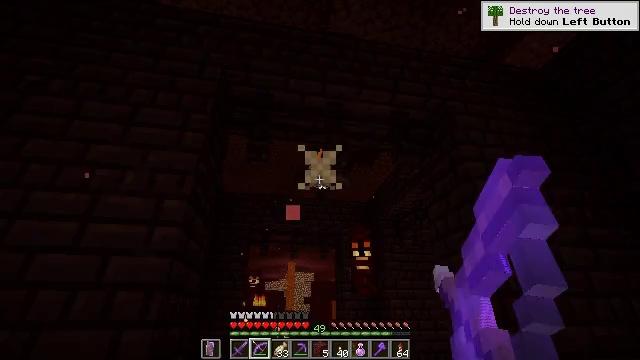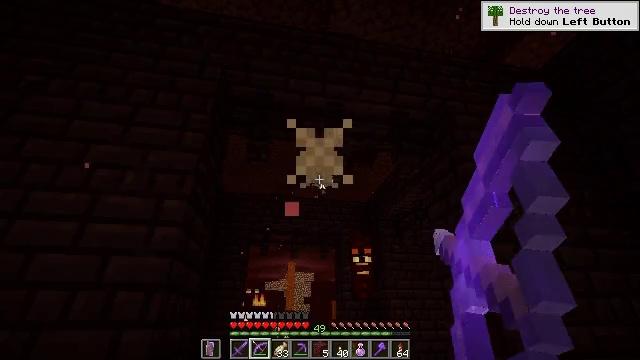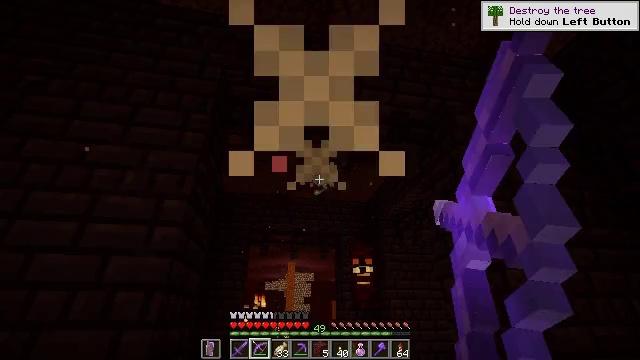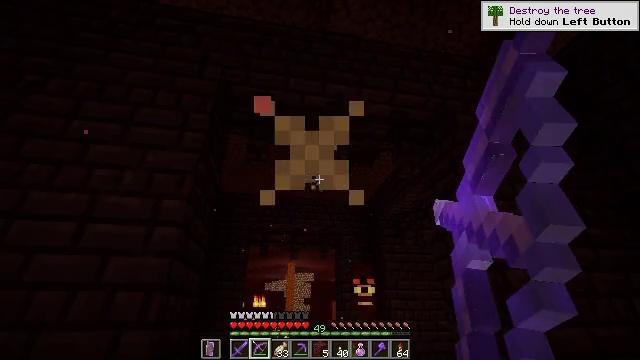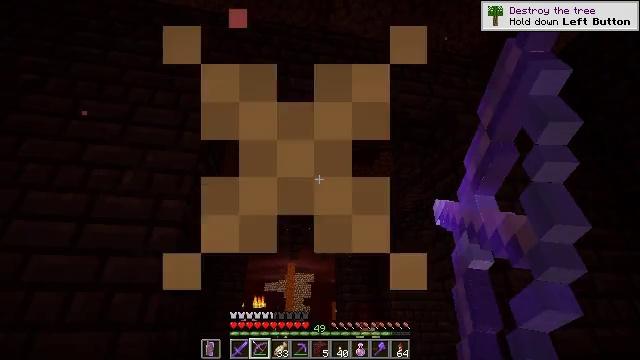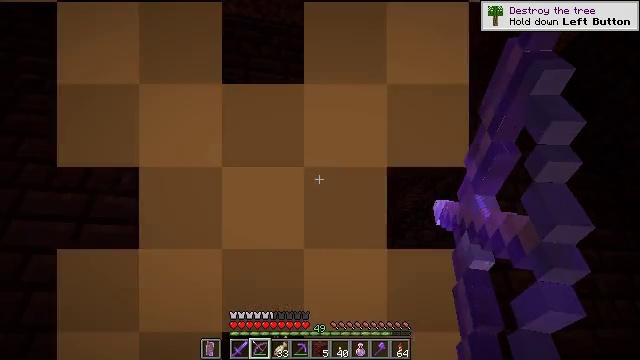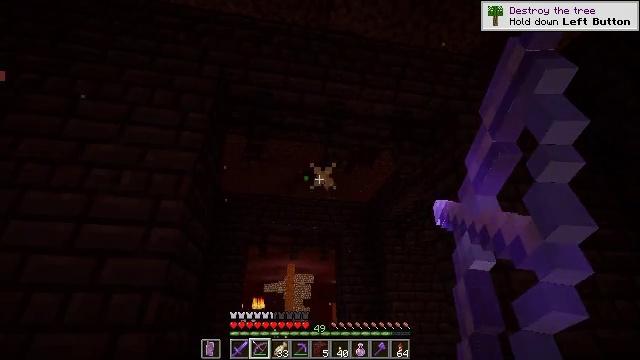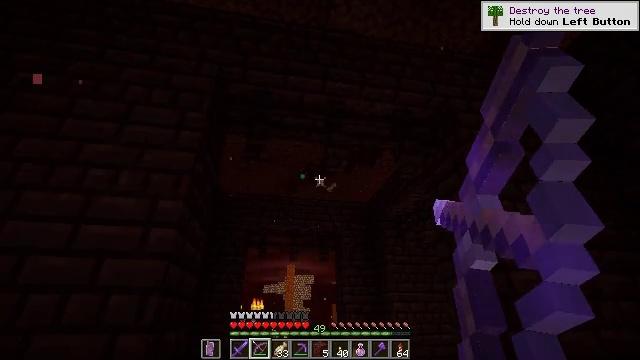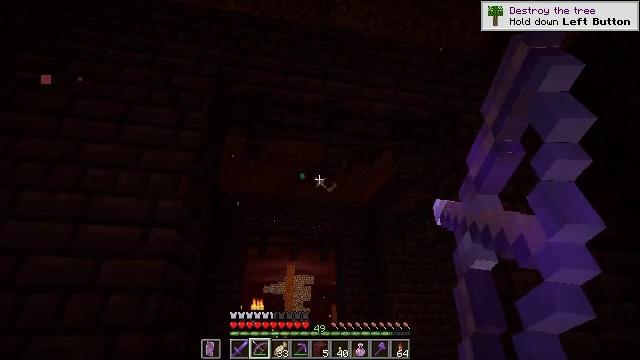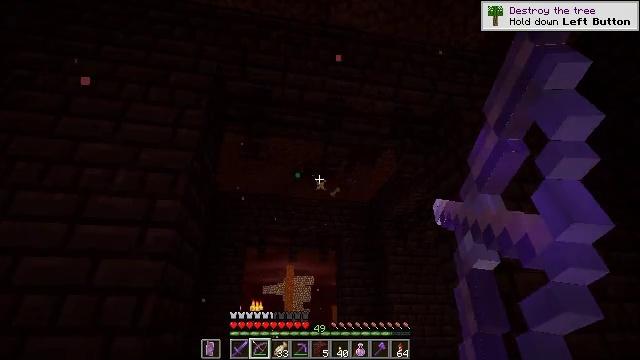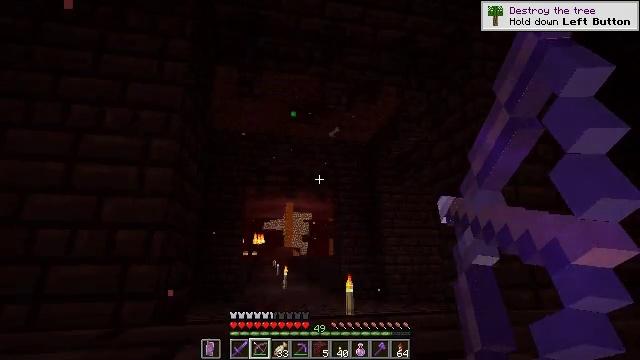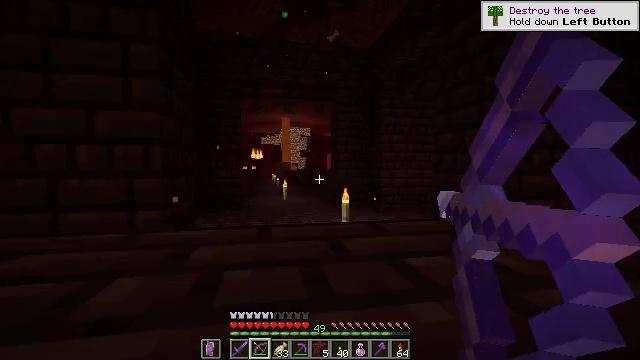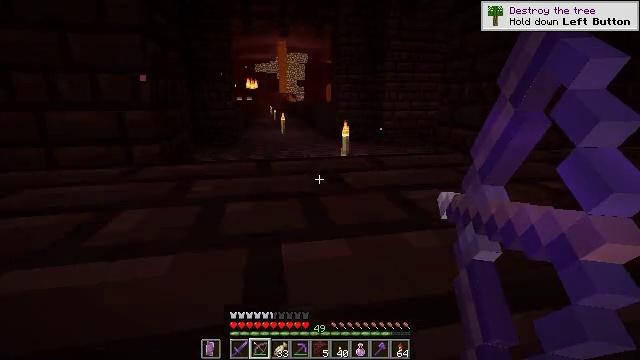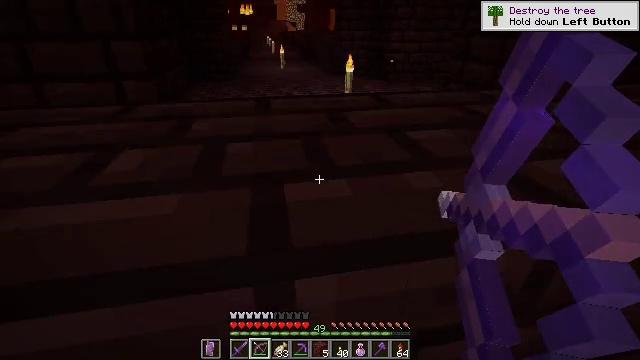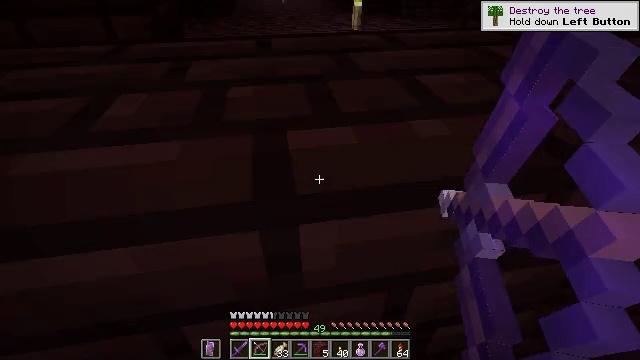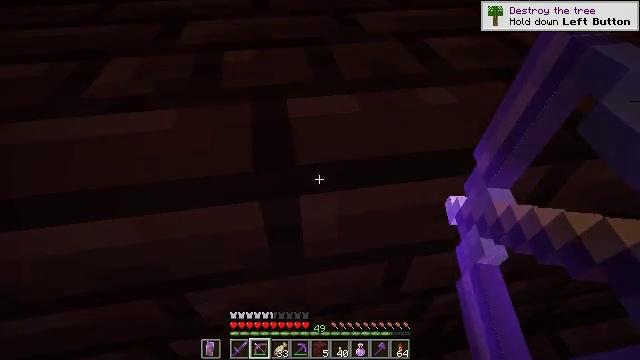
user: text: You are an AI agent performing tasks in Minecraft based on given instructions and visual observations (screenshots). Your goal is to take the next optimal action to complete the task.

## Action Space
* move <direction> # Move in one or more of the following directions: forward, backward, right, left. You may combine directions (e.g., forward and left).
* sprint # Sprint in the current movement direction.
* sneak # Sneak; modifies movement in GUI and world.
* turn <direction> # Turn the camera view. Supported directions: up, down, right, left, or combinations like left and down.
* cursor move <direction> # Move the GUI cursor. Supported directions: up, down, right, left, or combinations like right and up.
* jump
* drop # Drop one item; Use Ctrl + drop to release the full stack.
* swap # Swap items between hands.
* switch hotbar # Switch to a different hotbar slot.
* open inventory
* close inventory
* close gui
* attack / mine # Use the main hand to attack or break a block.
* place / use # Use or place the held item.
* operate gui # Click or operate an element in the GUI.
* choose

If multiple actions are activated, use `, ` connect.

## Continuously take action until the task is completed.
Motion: motion action
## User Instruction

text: Combat the magma cube.
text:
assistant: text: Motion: sneak, use / place
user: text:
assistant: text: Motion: sneak, use / place
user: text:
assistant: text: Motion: sneak, use / place
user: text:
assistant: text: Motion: sneak, use / place
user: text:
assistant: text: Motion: sneak, use / place
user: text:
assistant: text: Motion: sneak, use / place
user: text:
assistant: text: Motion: sneak, use / place
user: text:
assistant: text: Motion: sneak, use / place
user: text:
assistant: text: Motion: sneak, use / place
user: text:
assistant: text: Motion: sneak, turn down, use / place
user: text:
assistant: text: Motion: sneak, turn down, use / place
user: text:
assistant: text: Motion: sneak, turn down, use / place
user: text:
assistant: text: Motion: sneak, turn down, use / place
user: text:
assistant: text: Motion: sneak, turn down, use / place
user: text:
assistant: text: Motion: sneak, turn down, use / place
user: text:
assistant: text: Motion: sneak, turn down, use / place
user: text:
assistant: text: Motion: sneak, turn down, use / place
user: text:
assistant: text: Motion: sneak, turn down, use / place
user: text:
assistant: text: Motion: sneak, turn down, use / place
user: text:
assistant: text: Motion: sneak, use / place
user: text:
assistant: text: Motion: sneak, use / place
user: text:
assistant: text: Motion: sneak, use / place
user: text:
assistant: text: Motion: sneak, use / place
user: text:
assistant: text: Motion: sneak, use / place
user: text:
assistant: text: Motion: sneak, turn right and up, use / place
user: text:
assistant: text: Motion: sneak, turn right and up
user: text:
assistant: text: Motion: sneak, turn right and up
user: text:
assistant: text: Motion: sneak, turn right and up
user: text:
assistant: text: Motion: turn right and up
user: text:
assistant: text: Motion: turn right